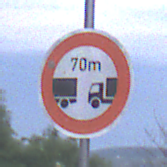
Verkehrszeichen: VerbotUnterschreitenMindestabstand
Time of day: SunriseSunset
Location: Outdoor (Urban)
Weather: PartlyCloudy
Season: NotSpecified
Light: Natural